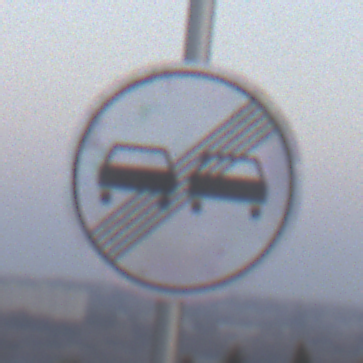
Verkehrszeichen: EndeUeberholverbot
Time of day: SunriseSunset
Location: Outdoor (Suburban)
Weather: Clear
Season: NotSpecified
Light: Natural